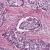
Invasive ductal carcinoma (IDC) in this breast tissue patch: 1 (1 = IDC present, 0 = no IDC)